Question: Below is a screen shot as well as a copy of the HTML from an ASP MVC website. The final paragraph element (at the bottom of the code) is lining up horizontally with the other two fieldsets, however I need it to be at the bottom of the page. HTML/web design has always been an achilles heel of mine, so if someone could explain what is going on and a possible solution I would be more than thankful.
'''
@model Monet.Models.FollowUpItems
@{
ViewBag.Title = "Edit";
Layout = "~/Views/Shared/_Layout.cshtml";
}
<h2>Edit Follow Up Item</h2>
<script src="@Url.Content("~/Scripts/jquery.validate.min.js")" type="text/javascript"> </script>
<script src="@Url.Content("~/Scripts/jquery.validate.unobtrusive.min.js")" type="text/javascript"></script>
@using (Html.BeginForm()) {
@Html.ValidationSummary(true)
<div>
<span style = "float:left;padding-right:4em">
<fieldset>
<legend>Status Items</legend>
<div class="error">
@ViewBag.ErrorMessage
</div>
@Html.HiddenFor(model => model.Id)
<div class="editor-label">
@Html.LabelFor(model => model.Status)
</div>
<div class="editor-field">
@Html.EditorFor(model => model.Status)
@Html.ValidationMessageFor(model => model.Status)
</div>
<div class="editor-label">
@Html.LabelFor(model => model.Notes)
</div>
<div class="editor-field">
@Html.EditorFor(model => model.Notes)
@Html.ValidationMessageFor(model => model.Notes)
</div>
<p>
<input type="submit" value="Save" />
</p>
</fieldset>
</span>
<span style="clear:both;"></span>
<span style="float:left;">
<fieldset>
<legend>Basic Info</legend>
<div class="editor-label">
@Html.LabelFor(model => model.TableName)
</div>
<div class="editor-field">
@Html.EditorFor(model => model.TableName)
@Html.ValidationMessageFor(model => model.TableName)
</div>
<div class="editor-label">
@Html.LabelFor(model => model.Message)
</div>
<div class="editor-field">
@Html.EditorFor(model => model.Message)
@Html.ValidationMessageFor(model => model.Message)
</div>
<div class="editor-label">
@Html.LabelFor(model => model.CreatedBy)
</div>
<div class="editor-field">
@Html.EditorFor(model => model.CreatedBy)
@Html.ValidationMessageFor(model => model.CreatedBy)
</div>
<div class="editor-label">
@Html.LabelFor(model => model.CreatedOn)
</div>
<div class="editor-field">
@Html.EditorFor(model => model.CreatedOn)
@Html.ValidationMessageFor(model => model.CreatedOn)
</div>
<div class="editor-label">
@Html.LabelFor(model => model.LastUpdateBy)
</div>
<div class="editor-field">
@Html.EditorFor(model => model.LastUpdateBy)
@Html.ValidationMessageFor(model => model.LastUpdateBy)
</div>
<div class="editor-label">
@Html.LabelFor(model => model.LastUpdateOn)
</div>
<div class="editor-field">
@Html.EditorFor(model => model.LastUpdateOn)
@Html.ValidationMessageFor(model => model.LastUpdateOn)
</div>
<div class="editor-label">
@Html.LabelFor(model => model.Key1)
</div>
<div class="editor-field">
@Html.EditorFor(model => model.Key1)
@Html.ValidationMessageFor(model => model.Key1)
</div>
<div class="editor-label">
@Html.LabelFor(model => model.Key2)
</div>
<div class="editor-field">
@Html.EditorFor(model => model.Key2)
@Html.ValidationMessageFor(model => model.Key2)
</div>
<div class="editor-label">
@Html.LabelFor(model => model.IssueType)
</div>
<div class="editor-label">
@Html.EditorFor(model => model.IssueType)
@Html.ValidationMessageFor(model => model.IssueType)
</div>
</fieldset>
</span>
</div>
<span style="clear:both;"></span>
}
<span style="clear:both;"></span>
<p>
@Html.ActionLink("Back to List", "Index")
</p>
'''

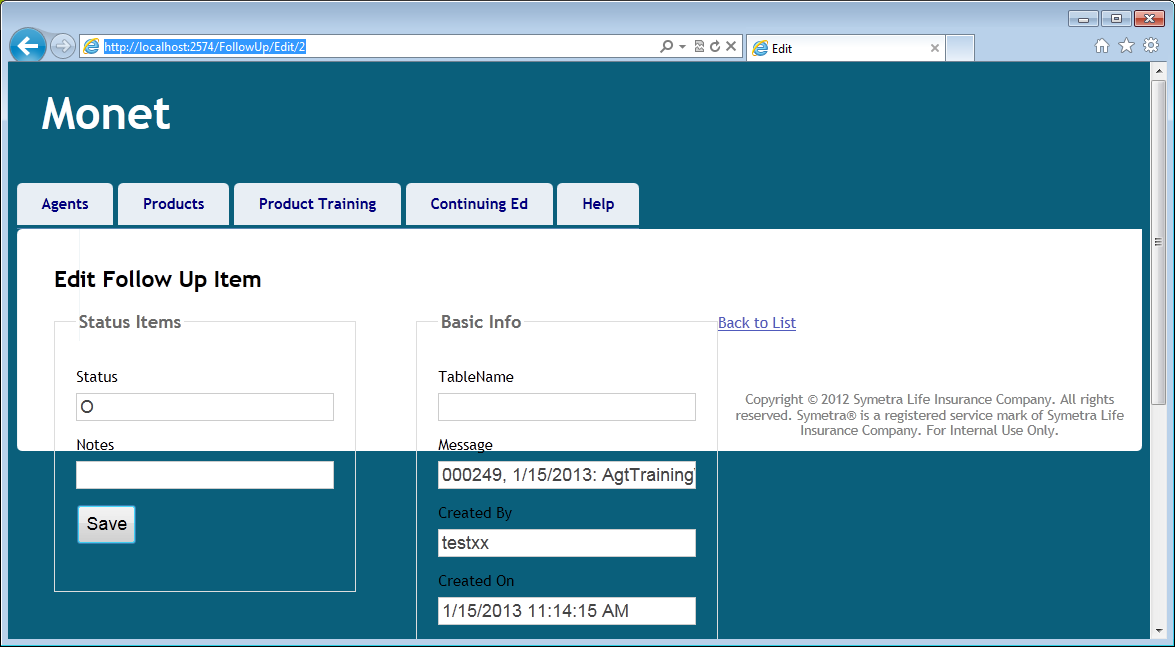
Answer: I can't tell from your code if clearing spans are set to dispaly: block, but I have hunch they should be:
'''
<span style="display:block;clear:both;"></span>
'''